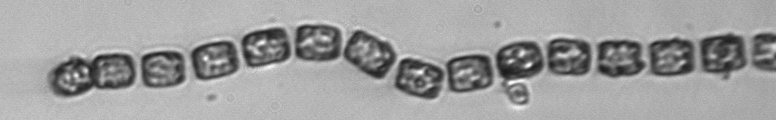
Label: Thalassiosira